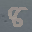
Label: 8